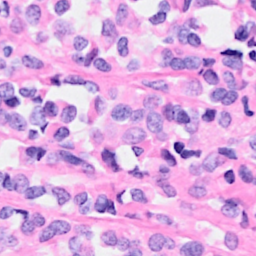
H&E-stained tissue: Breast